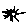
Label: sun